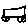
Label: car